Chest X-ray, AP view. Patient: 58 years old, sex M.
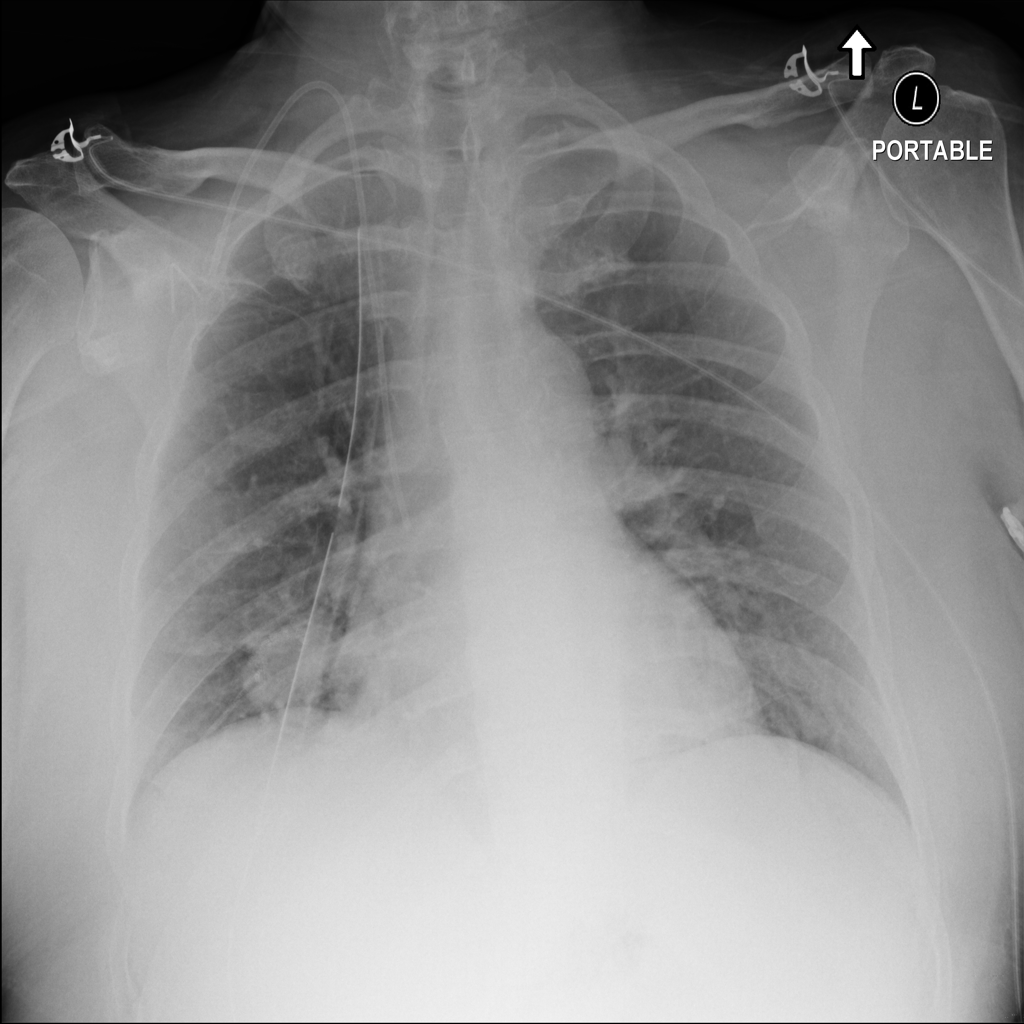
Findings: No Finding